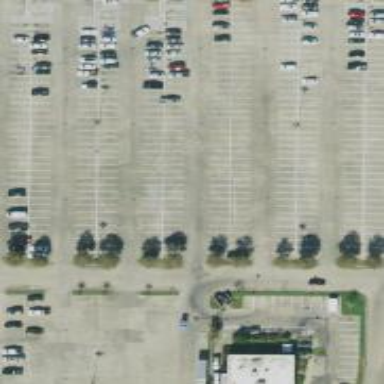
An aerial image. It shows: Parking space.